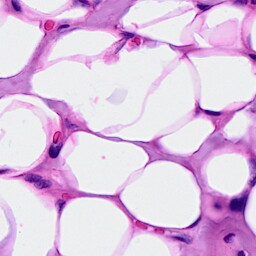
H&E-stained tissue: Breast